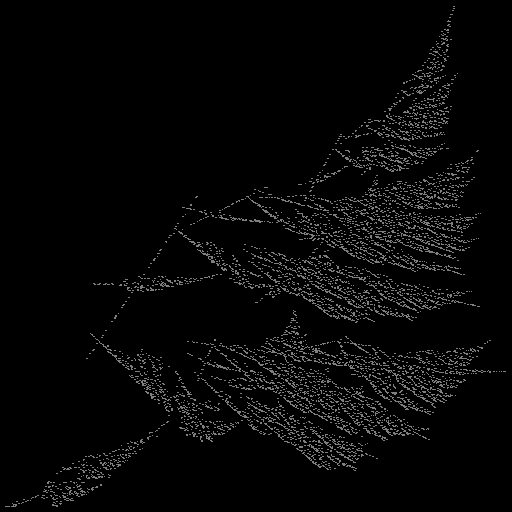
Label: turbanshell